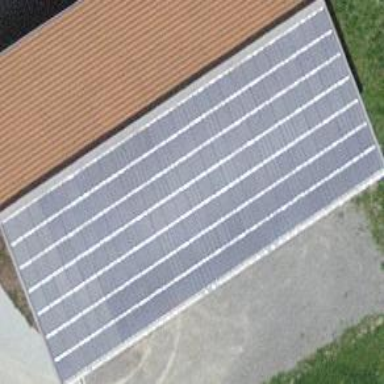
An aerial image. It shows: Solar power generator.